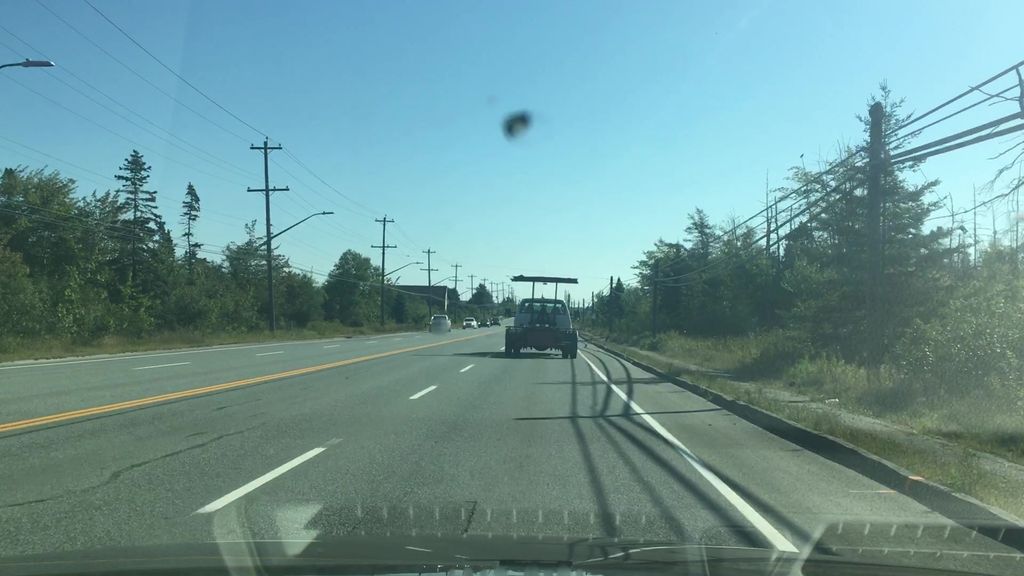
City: halifax